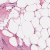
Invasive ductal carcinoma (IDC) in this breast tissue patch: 0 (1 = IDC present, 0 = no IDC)